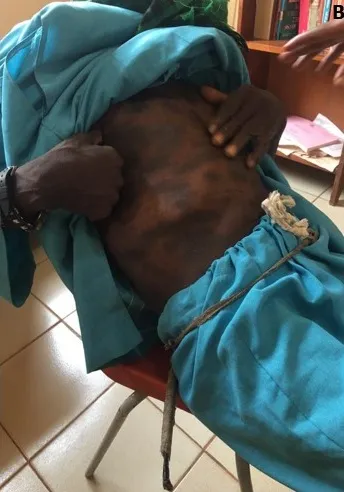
Resolution of skin eruptions.
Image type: medical_photograph (other_medical_photograph)